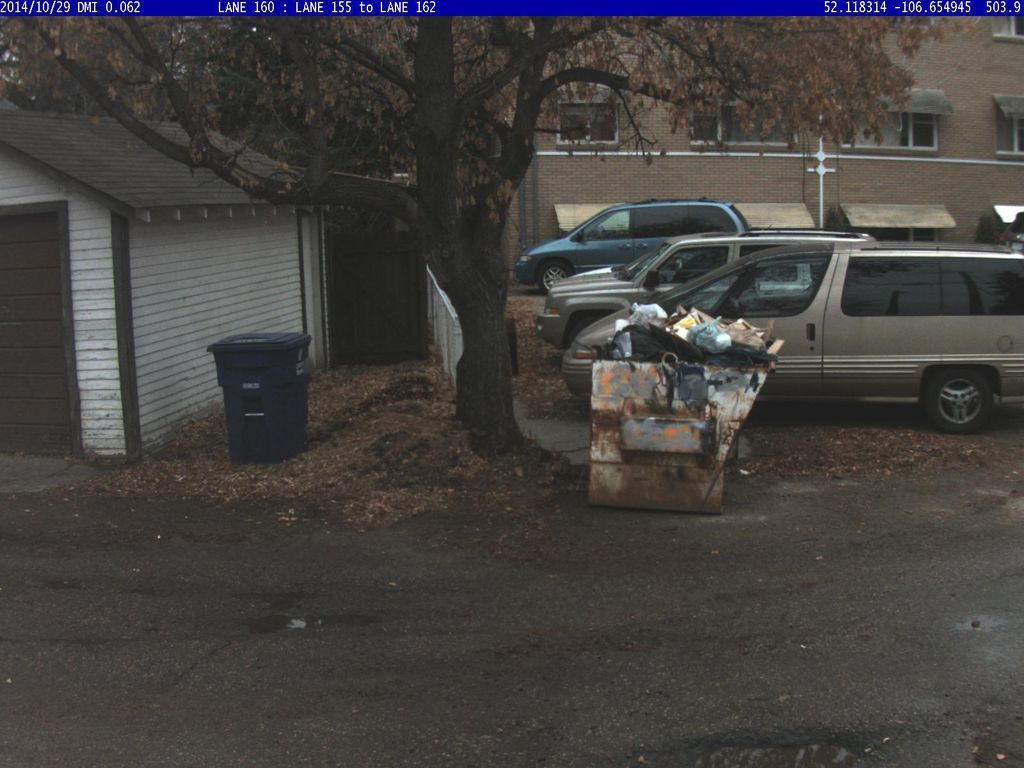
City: saskatoon